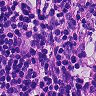
Metastatic tissue present: yes